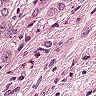
Metastatic tissue present: yes